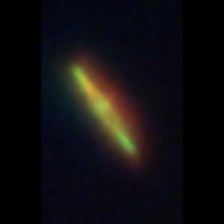
Taxon: Pennate
Group: Diatoms